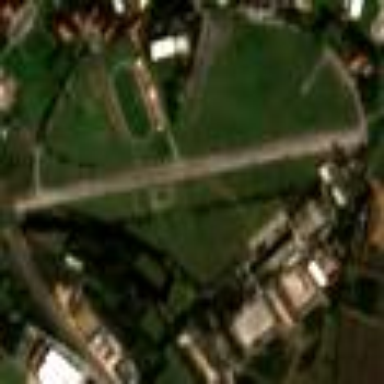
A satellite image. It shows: Military airfield located within aerodrome.